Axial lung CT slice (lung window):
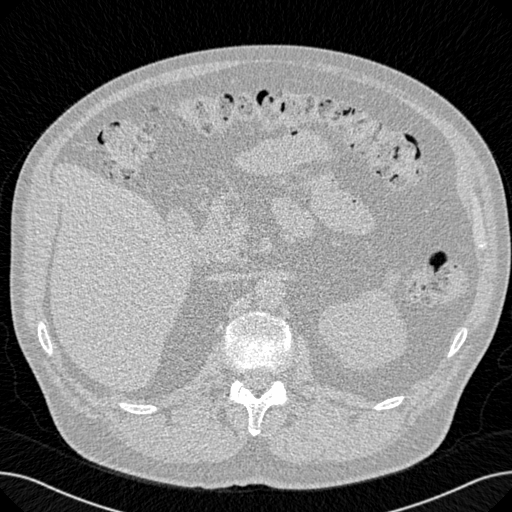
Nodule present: no